Question:
I am trying to delete the single '"m80KEXuYelOGutSLtQelQkIDj9H2"' value from within my '"players"' array in Cloud Firestore.
Logs show that String findTeam is 'CoolTeam1' and String userId is 'm80KEXuYelOGutSLtQelQkIDj9H2'
My code is:
'''
DocumentReference docRef = db.collection("teams").document(findTeam);
docRef.update({"players":FieldValue.arrayRemove(userId)});
'''
I'm getting "Unexpected token" in Android Studio for the '{' and the '})' in the above.
Any ideas would be much appreciated?
I have also tried using dot notation as per below, this runs but does not delete the value:
'''
db.collection("teams").document(findTeam).update("players." + userId, FieldValue.delete());
'''
I have also tried using a Map update, this also runs and shows "Deleting player successful" in the Log. But the player is not removed in Firestore.
'''
Map<String,Object> updates = new HashMap<>();
updates.put(userId, FieldValue.delete());
doc.update(updates).addOnCompleteListener(new OnCompleteListener<Void>() {
@Override
public void onComplete(@NonNull Task<Void> task) {
if (task.isSuccessful()){
Log.i(TAG, "Deleting player successful");
}
else{
Log.i(TAG, "Deleting player NOT successful");
}
}
});'''
'''
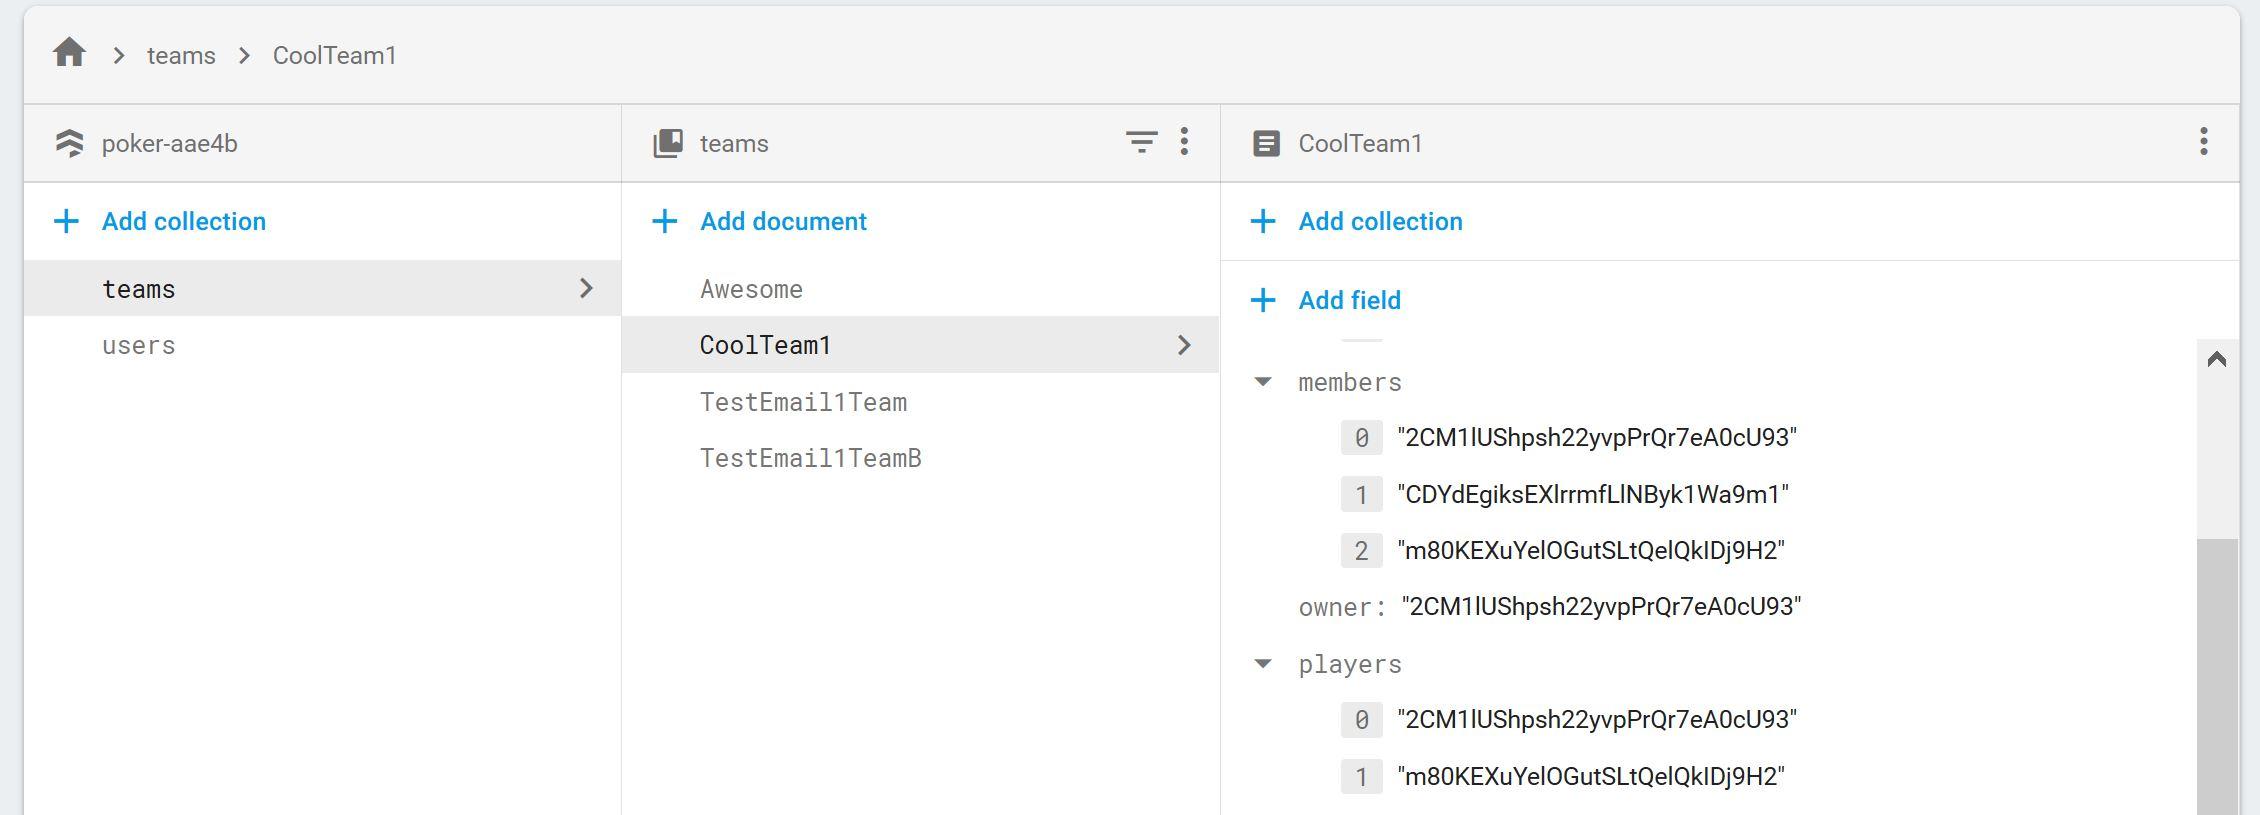
Answer: It looks like your first code sample with the curly braces is trying to use the JavaScript syntax for updating a document rather than the Java Android syntax. That's not going to work at all, obviously.
<URL>. Be sure to use the Java Android syntax.
Try this instead:
'''
db.collection("teams").document(findTeam).update("players",
FieldValue.arrayRemove(userId));
'''